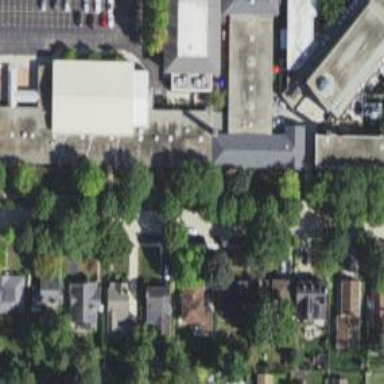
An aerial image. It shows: School.